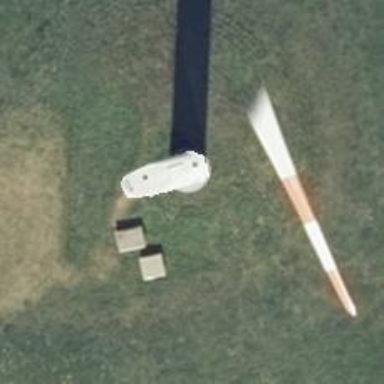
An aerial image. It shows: Wind generator in the form of horizontal axis wind turbine.